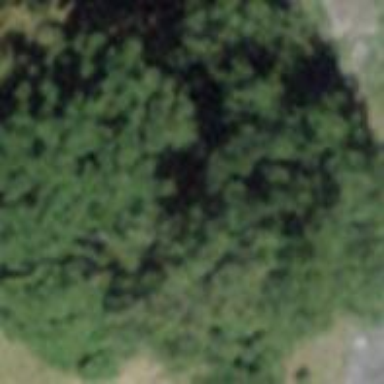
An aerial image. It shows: Forest area.